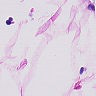
Metastatic tissue present: no